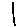
Label: line